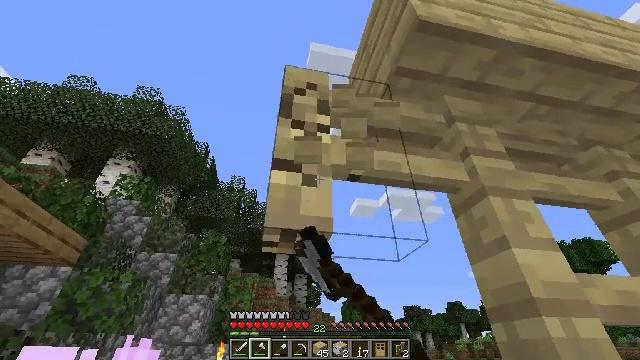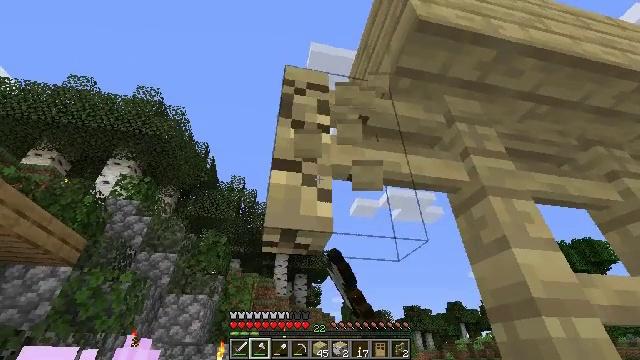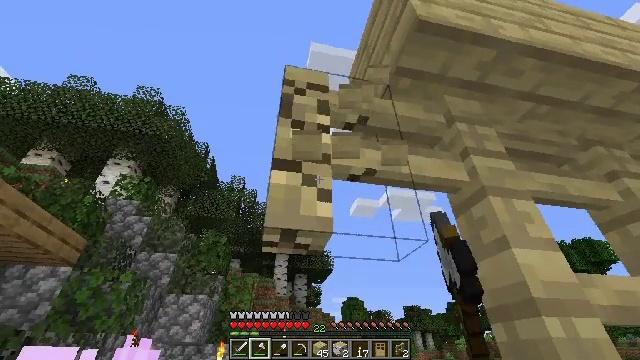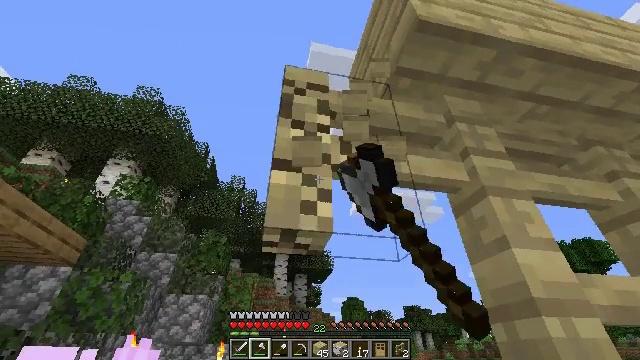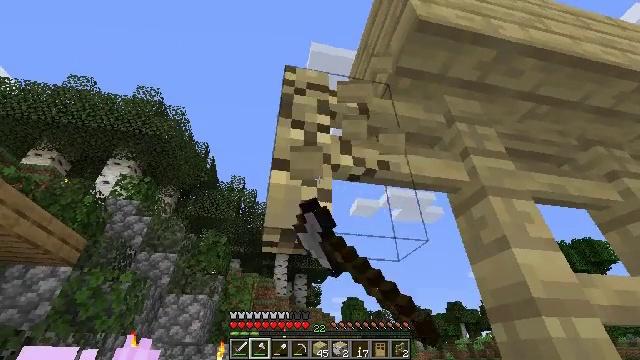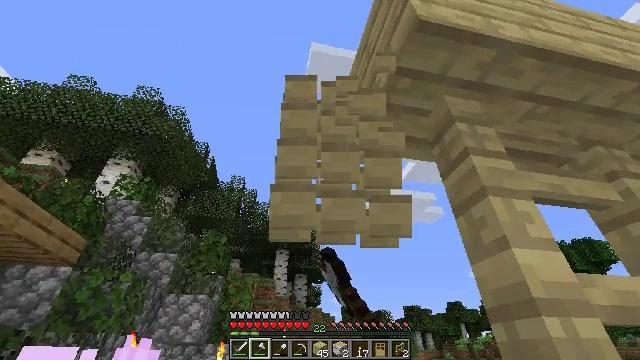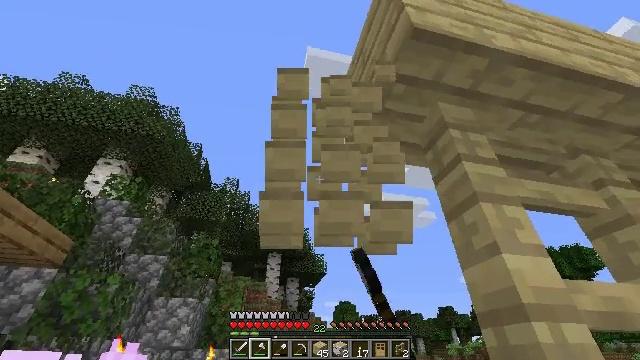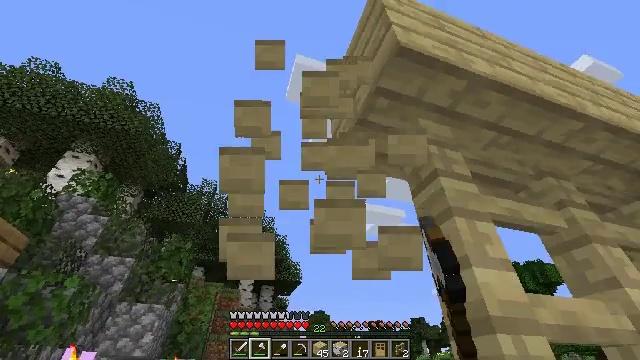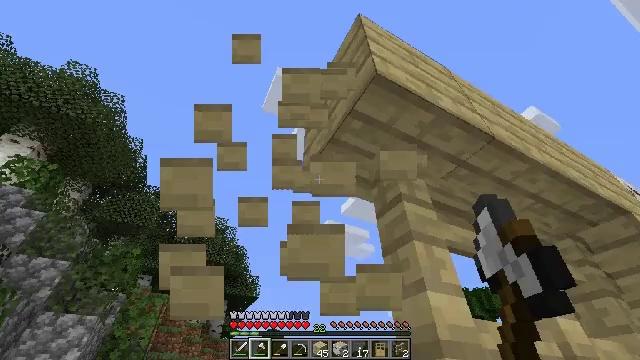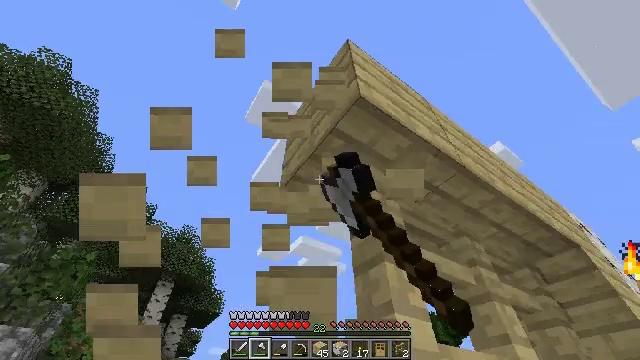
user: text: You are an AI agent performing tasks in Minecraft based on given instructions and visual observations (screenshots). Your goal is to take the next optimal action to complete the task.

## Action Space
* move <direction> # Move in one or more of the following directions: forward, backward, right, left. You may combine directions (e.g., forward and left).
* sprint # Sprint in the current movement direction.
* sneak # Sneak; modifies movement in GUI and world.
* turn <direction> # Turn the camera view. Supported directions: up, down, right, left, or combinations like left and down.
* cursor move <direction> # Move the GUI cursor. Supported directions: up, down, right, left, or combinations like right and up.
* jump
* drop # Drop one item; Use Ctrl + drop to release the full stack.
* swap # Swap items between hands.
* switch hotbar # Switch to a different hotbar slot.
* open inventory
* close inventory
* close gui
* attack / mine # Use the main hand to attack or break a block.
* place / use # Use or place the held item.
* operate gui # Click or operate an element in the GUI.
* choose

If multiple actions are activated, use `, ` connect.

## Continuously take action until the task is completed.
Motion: motion action
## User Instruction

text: Break the birch fence.
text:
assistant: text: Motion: attack / mine
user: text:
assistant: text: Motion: attack / mine
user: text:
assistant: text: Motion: attack / mine
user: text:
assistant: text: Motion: attack / mine
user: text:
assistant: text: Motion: attack / mine
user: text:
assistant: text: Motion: turn right, attack / mine
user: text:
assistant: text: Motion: turn right and up, attack / mine
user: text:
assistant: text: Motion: turn right and up, attack / mine
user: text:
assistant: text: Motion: turn right and up, attack / mine
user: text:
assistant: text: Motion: attack / mine